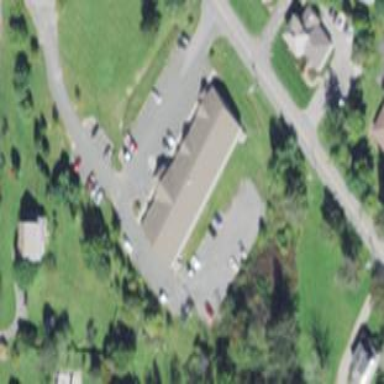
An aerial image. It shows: Clinic building.